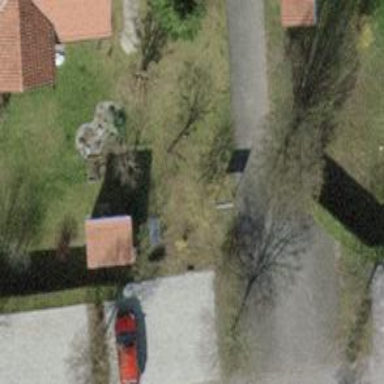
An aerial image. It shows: Bollard.